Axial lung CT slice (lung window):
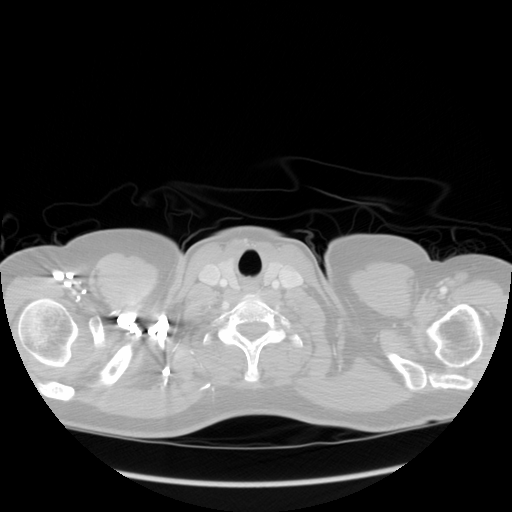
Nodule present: no